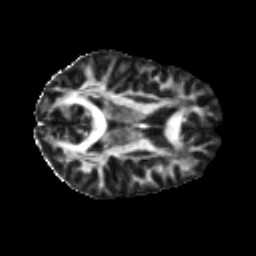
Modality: FA
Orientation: axial
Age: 49
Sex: male
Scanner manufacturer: ge
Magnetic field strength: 3 T
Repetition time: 7.8 s
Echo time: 0.0611 s